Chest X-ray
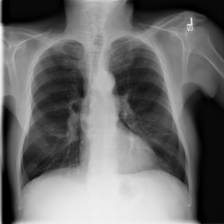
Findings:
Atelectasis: negative
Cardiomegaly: negative
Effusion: negative
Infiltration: negative
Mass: negative
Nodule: negative
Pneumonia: negative
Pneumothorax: negative
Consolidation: negative
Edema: negative
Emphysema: negative
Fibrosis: negative
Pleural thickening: negative
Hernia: negative